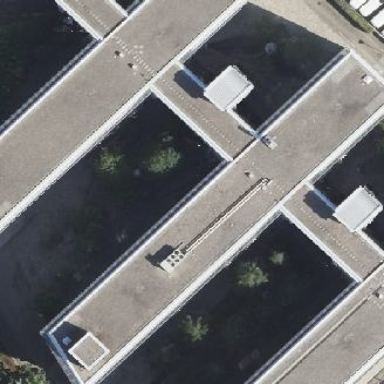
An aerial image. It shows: Office building with flat roof.